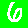
Digit: 6